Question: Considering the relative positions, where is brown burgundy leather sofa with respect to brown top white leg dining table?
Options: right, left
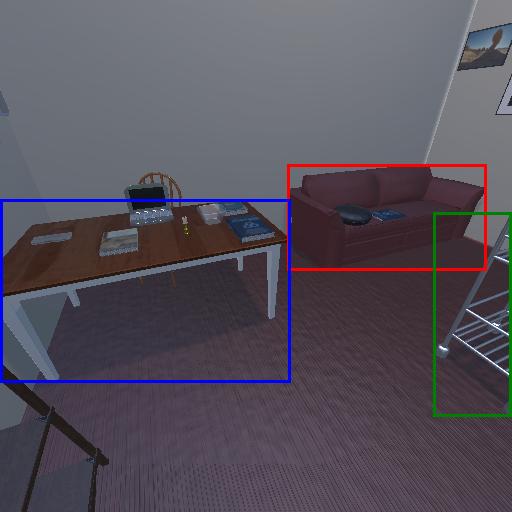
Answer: right